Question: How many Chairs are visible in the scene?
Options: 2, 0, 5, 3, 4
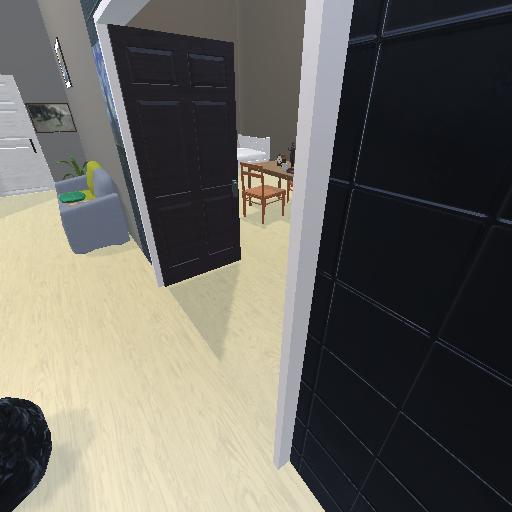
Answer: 2